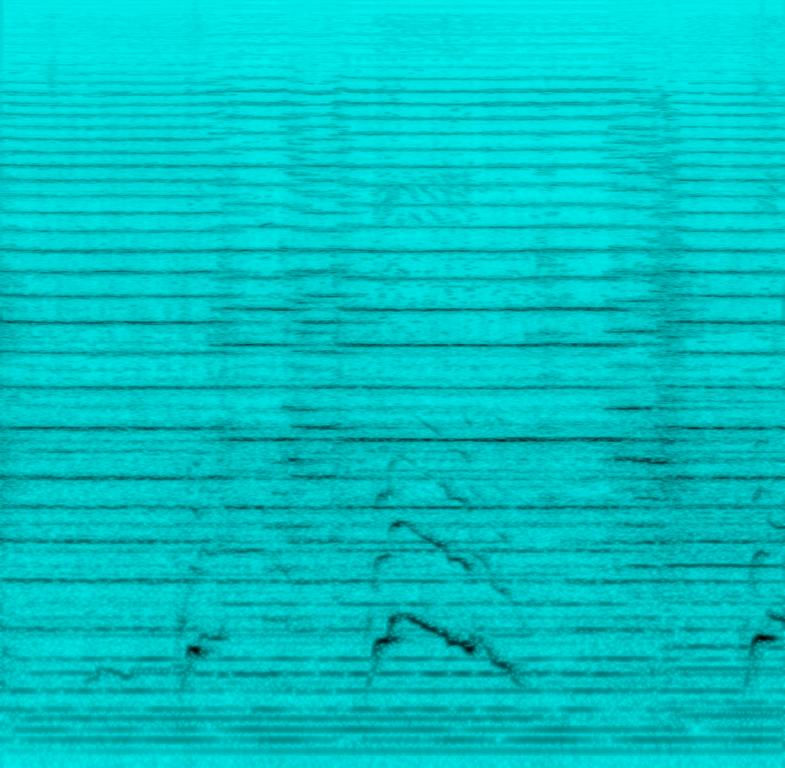
The low quality recording features a bagpipes melody playing while a dog is howling. It sounds emotional and passionate, even though the recording is noisy.